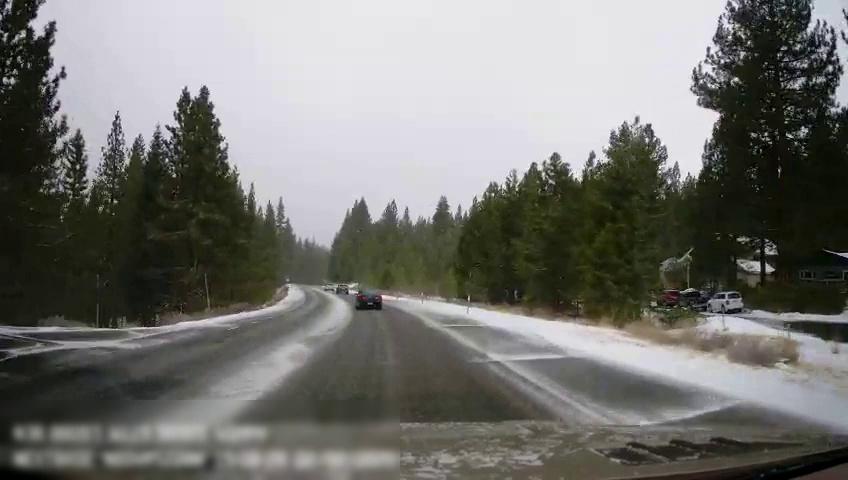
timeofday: Day
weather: Snowy
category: Drivable Space
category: Drivable Space
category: Vehicles | Car
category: Vehicles | Truck
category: Vehicles | Car
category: Vehicles | Car
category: Vehicles | Car
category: Vehicles | Car
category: Lanes | Current Lane